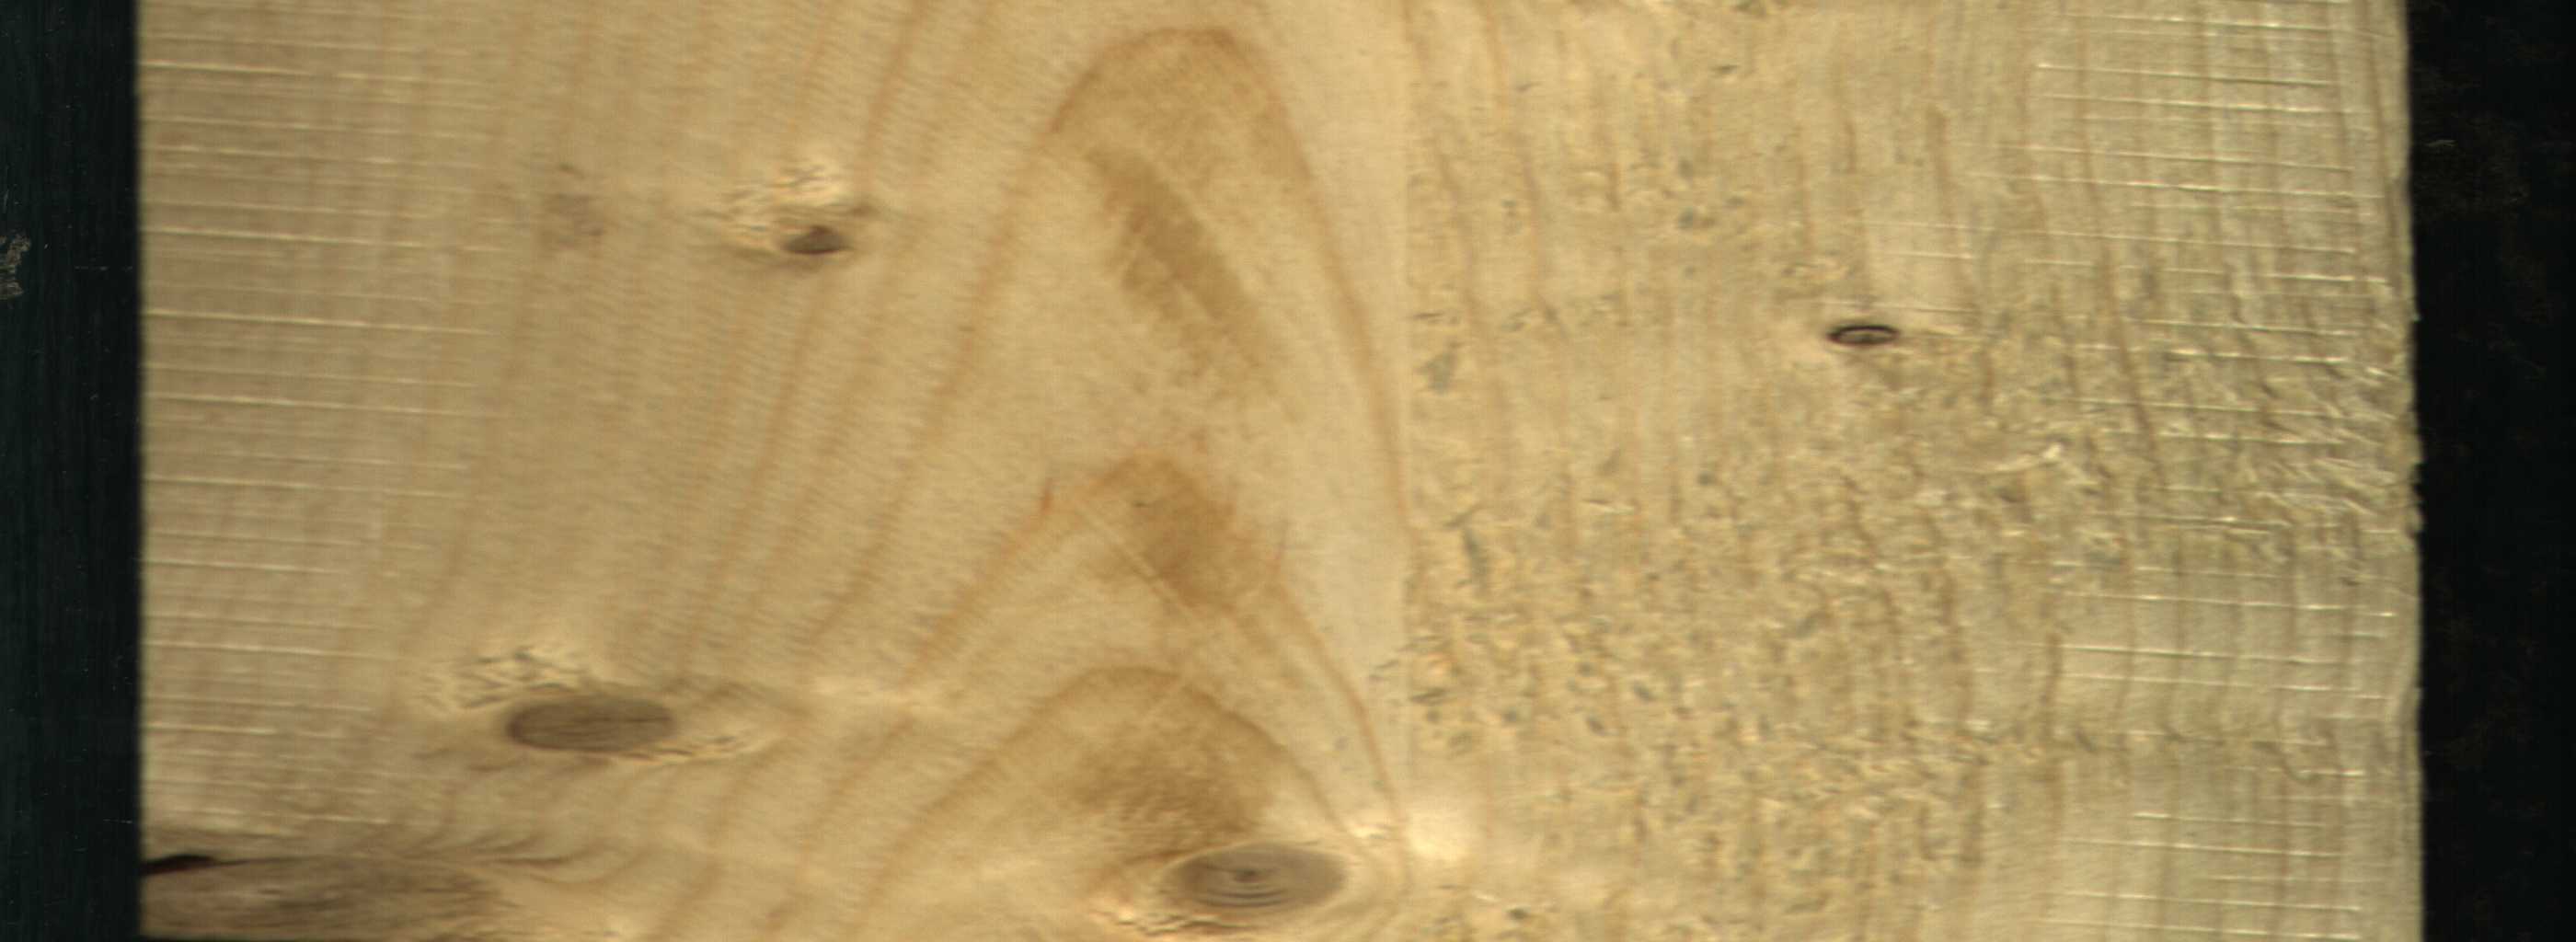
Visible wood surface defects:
Live_Knot
Live_Knot
Live_Knot
Live_Knot
Live_Knot
Live_Knot